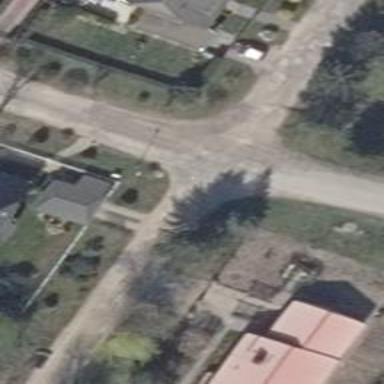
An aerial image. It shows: Residential road with compacted surface.